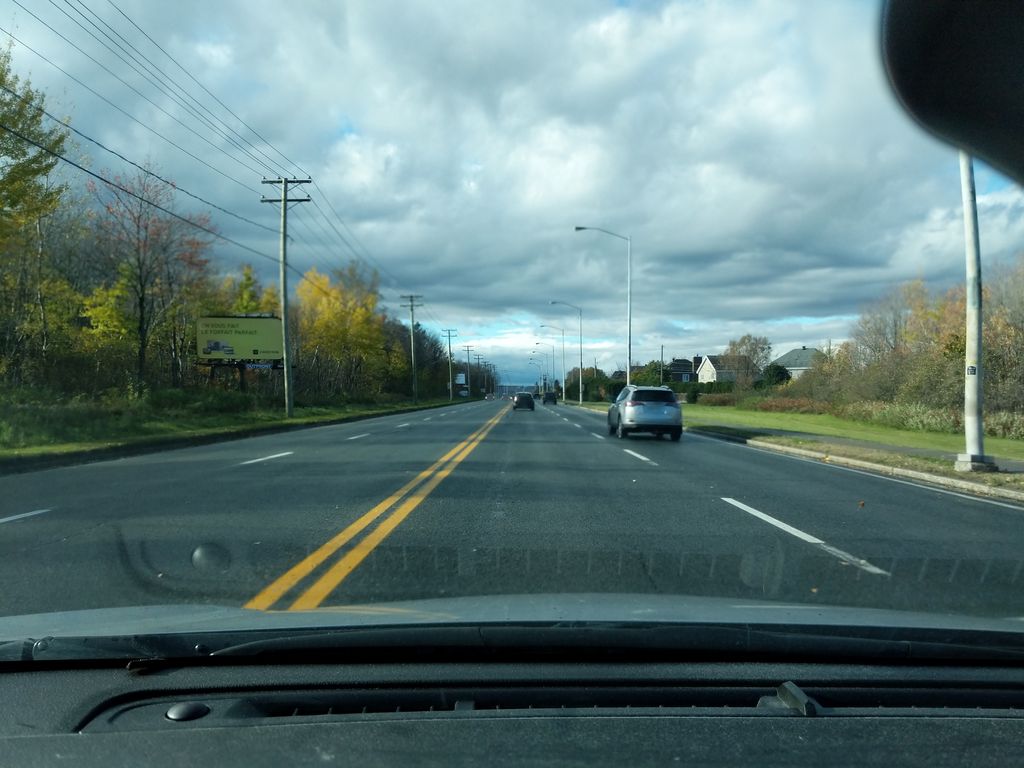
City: quebec_city